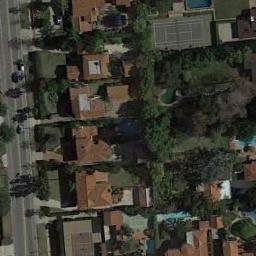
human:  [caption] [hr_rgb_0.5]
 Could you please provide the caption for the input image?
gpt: The tennis court is on the grass next to some buildings and trees .

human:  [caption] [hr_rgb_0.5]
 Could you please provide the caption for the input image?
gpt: Many buildings of different shapes are beside the tennis courts .

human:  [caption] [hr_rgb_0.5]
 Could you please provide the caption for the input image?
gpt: Tennis court and swimming pool in the middle of a residential area surrounded by trees .

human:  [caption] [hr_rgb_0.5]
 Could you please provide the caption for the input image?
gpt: There is a small tennis court on the left side of the building .

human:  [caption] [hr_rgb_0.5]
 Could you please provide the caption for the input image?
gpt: There are many green trees and some orange buildings near the tennis court .